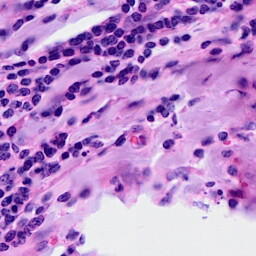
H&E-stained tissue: Breast